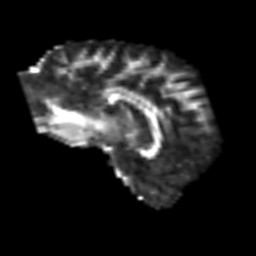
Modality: FA
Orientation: sagittal
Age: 58
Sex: male
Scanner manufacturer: siemens
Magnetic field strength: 3 T
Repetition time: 3.2 s
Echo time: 0.081 s